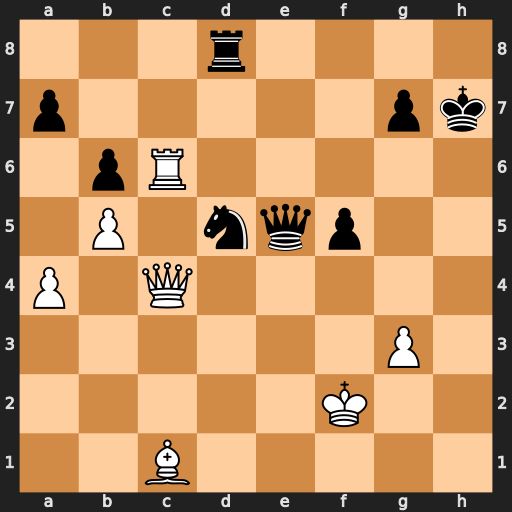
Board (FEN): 3r4/p5pk/1pR5/1P1nqp2/P1Q5/6P1/5K2/2B5
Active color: w
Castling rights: -
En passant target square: -
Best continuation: Qh4+ Kg8 Qxd8+